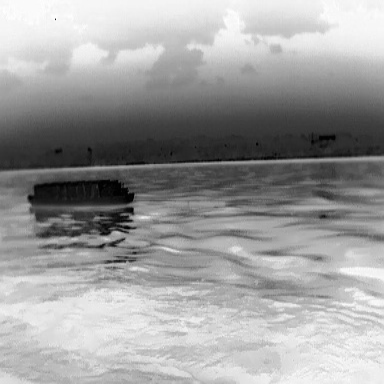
There is a fishing_boat in the infrared image.